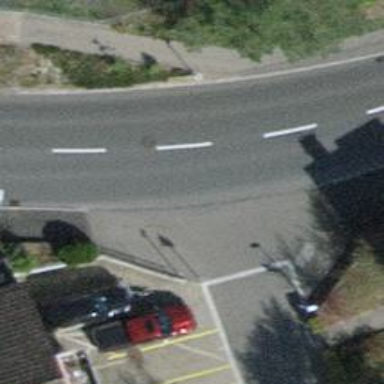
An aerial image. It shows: Unmarked crossing with traffic calming table on the road.